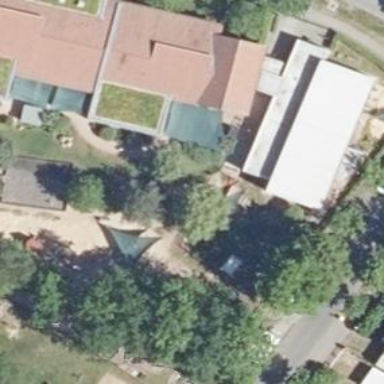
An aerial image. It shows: Kindergarten.